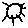
Label: sun